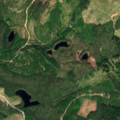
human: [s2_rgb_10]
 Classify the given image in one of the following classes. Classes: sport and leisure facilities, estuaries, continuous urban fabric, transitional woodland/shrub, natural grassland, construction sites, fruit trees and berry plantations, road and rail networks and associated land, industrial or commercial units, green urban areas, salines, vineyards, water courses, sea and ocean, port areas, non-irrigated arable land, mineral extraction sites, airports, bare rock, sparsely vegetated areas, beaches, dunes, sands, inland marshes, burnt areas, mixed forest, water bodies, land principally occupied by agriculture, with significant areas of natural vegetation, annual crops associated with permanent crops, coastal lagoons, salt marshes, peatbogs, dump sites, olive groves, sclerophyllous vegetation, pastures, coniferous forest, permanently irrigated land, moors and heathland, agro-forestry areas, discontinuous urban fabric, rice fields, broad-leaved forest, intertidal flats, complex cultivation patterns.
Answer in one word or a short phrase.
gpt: coniferous forest, mixed forest, transitional woodland/shrub